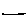
Label: line